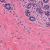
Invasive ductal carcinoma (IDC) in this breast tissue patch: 0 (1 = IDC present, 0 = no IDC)